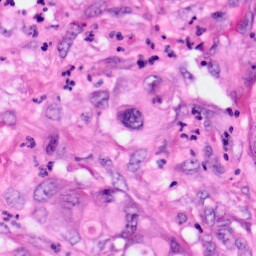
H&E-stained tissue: Pancreatic